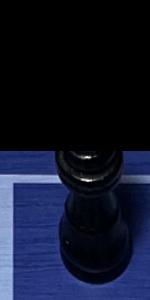
Label: Queen_Black